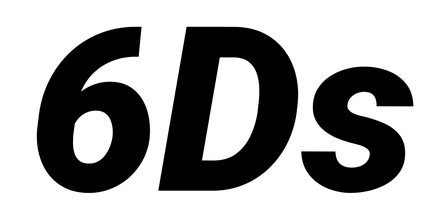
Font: Roboto-Italic_Black_Italic